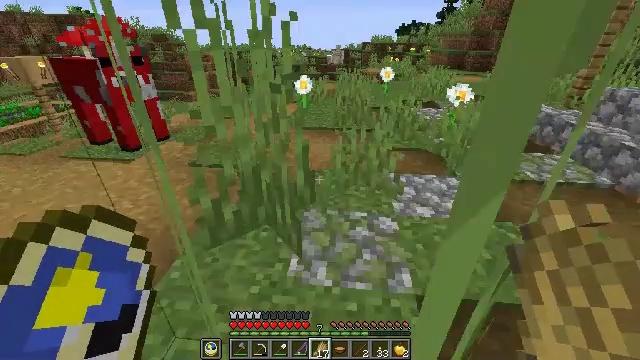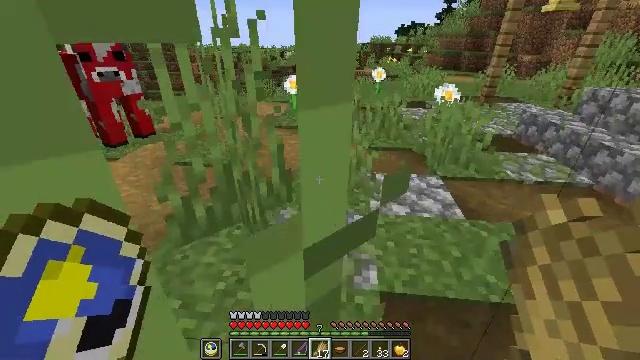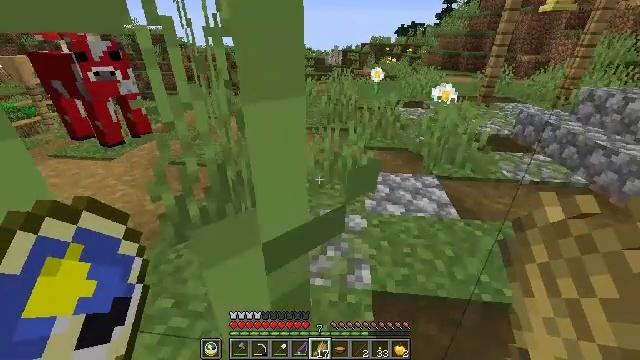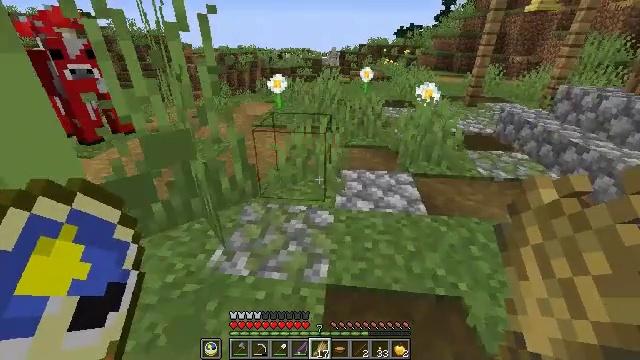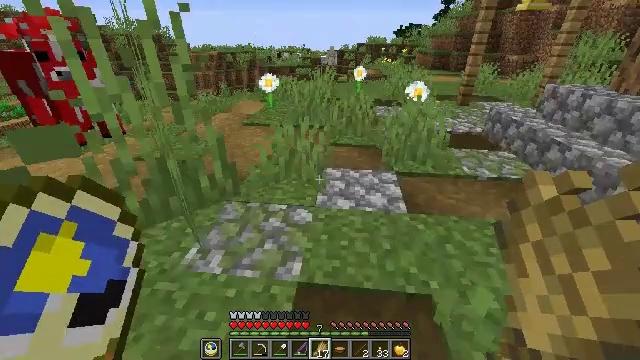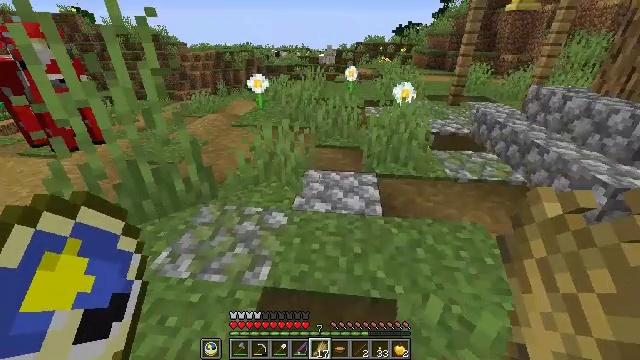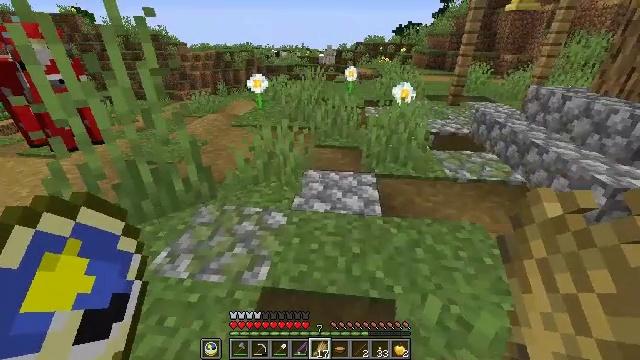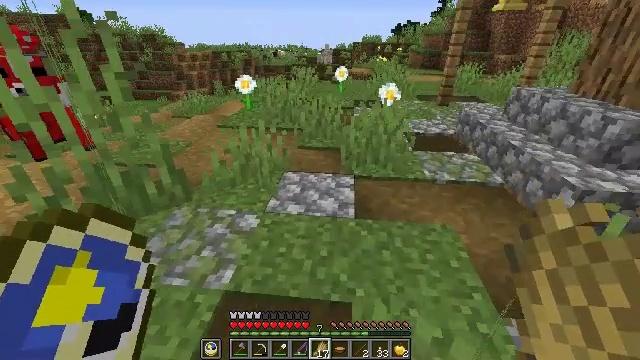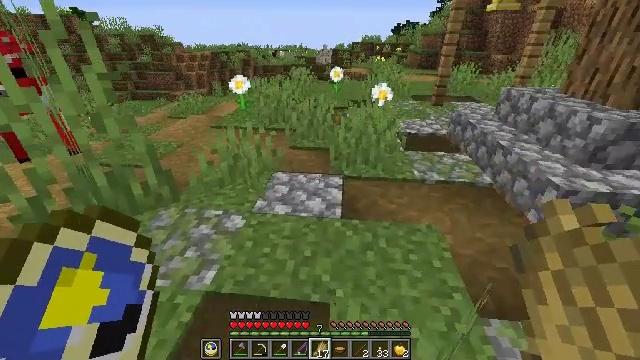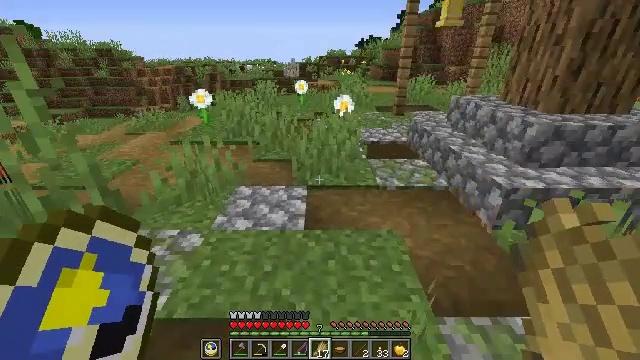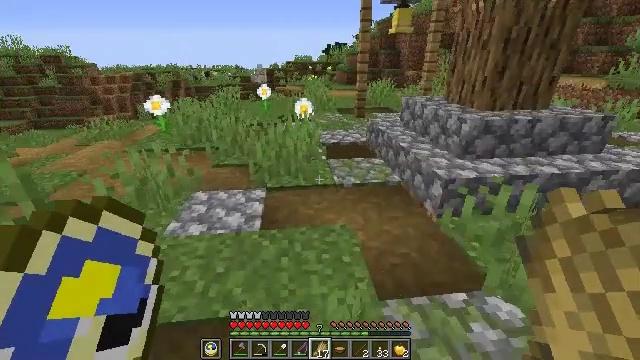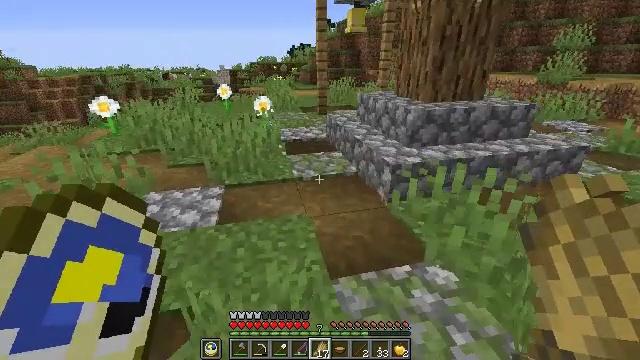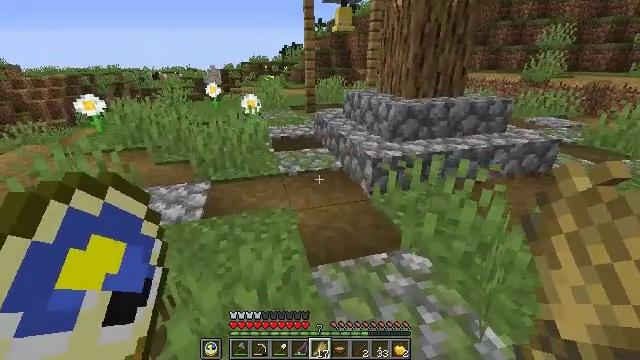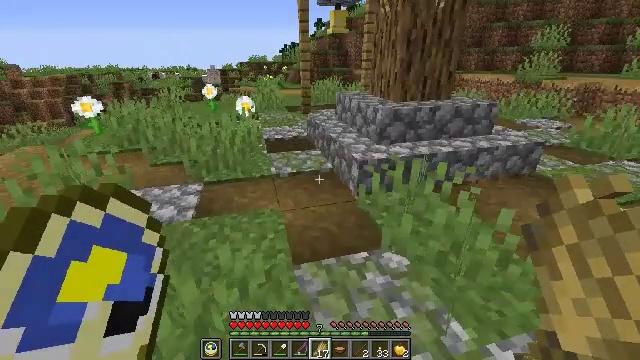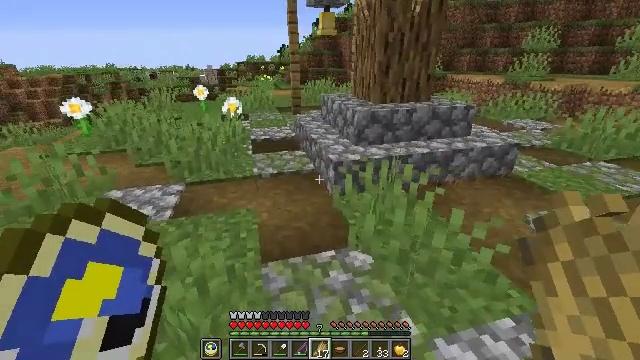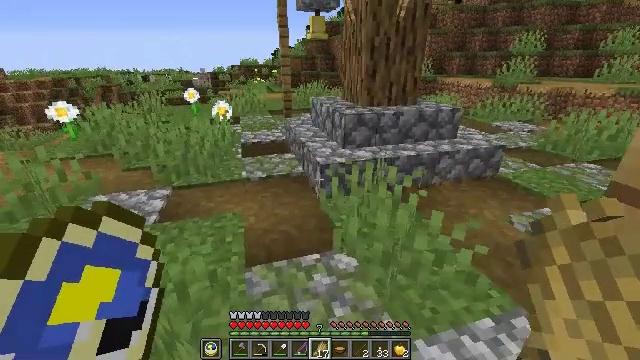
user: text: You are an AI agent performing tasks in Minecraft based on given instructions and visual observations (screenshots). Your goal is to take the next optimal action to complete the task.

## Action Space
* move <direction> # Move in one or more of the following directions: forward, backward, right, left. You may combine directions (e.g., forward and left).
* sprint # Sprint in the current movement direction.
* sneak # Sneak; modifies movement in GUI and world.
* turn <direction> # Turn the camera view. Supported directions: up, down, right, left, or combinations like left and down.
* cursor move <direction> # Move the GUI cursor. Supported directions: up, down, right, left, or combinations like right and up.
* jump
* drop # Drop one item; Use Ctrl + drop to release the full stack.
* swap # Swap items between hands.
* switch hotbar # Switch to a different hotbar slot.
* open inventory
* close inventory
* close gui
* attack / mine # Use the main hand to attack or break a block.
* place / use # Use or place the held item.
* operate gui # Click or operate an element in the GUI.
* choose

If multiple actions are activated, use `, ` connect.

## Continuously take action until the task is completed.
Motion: motion action
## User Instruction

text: Remove the oak door from its frame.
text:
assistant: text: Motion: move right
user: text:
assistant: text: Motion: move right
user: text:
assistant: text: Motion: move right
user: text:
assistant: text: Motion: move right
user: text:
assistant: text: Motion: move right
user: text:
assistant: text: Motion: move right
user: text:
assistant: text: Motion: move right
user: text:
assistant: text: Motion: move right
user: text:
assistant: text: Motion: move back and move right, turn right and up
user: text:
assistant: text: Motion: move back and move right, turn right
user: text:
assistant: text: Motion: move back and move right, turn right
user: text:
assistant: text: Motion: move back and move right, turn right
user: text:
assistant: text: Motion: move right
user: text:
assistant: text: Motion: move right
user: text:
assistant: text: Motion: move forward and move right, turn right
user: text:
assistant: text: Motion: move forward and move right
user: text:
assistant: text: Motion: move forward and move right
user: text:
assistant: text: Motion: move forward and move right
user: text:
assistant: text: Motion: move forward and move right
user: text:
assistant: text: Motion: move forward and move right
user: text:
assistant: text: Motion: move forward and move right
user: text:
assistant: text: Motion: move forward and move right
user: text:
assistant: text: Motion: move forward and move right
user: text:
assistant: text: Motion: move forward and move right
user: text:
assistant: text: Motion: move forward
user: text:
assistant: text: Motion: move forward
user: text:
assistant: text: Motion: move forward
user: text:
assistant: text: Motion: move forward
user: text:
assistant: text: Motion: move forward
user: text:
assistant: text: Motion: move forward and move right